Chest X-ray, AP view. Patient: 28 years old, sex M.
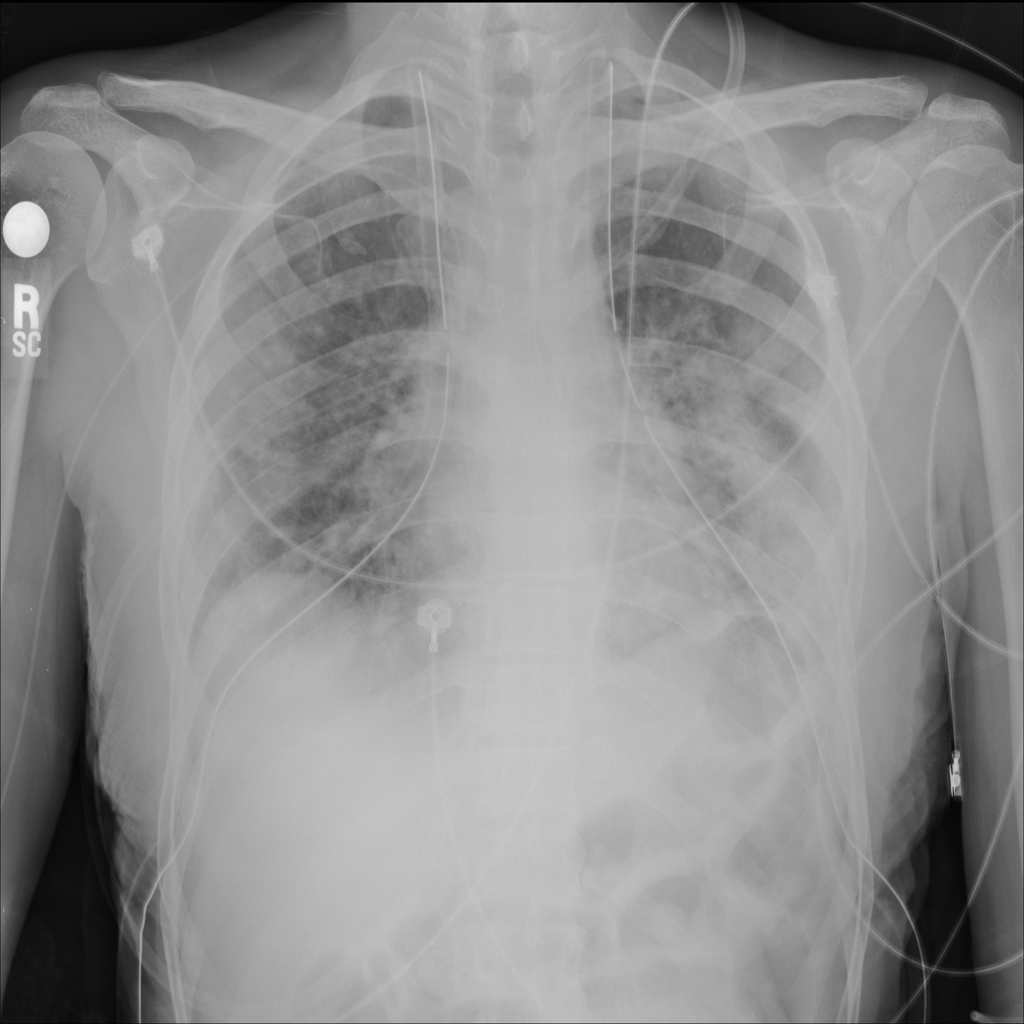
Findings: Atelectasis, Infiltration